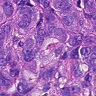
Metastatic tissue present: yes